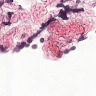
Metastatic tissue present: no